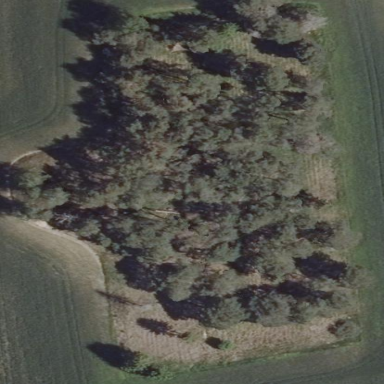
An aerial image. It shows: Forest area.